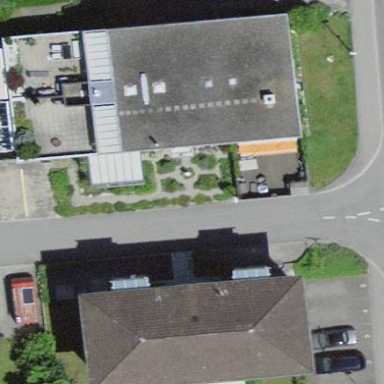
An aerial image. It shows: Building with flat roof.